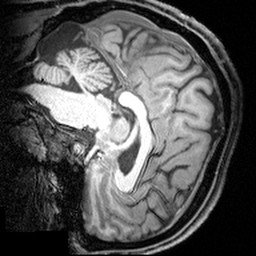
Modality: T1w
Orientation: sagittal
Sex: male
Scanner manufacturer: siemens
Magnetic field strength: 3 T
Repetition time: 1.9 s
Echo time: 0.00397 s